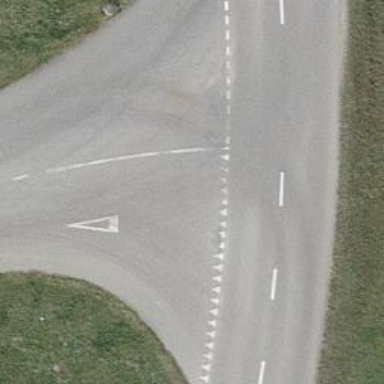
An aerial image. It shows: Road with "give way" sign.